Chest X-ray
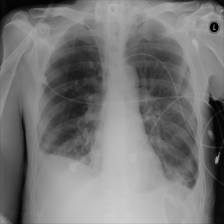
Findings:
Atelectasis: negative
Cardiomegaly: negative
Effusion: negative
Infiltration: negative
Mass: negative
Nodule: negative
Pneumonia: negative
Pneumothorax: negative
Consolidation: negative
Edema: negative
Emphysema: negative
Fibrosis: negative
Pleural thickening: negative
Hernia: negative